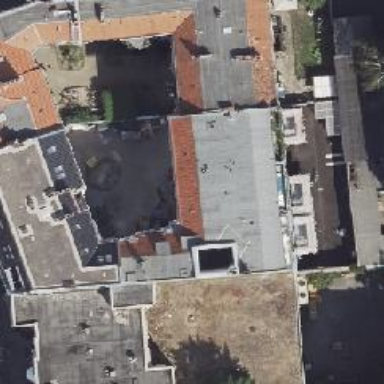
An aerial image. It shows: Part of building.